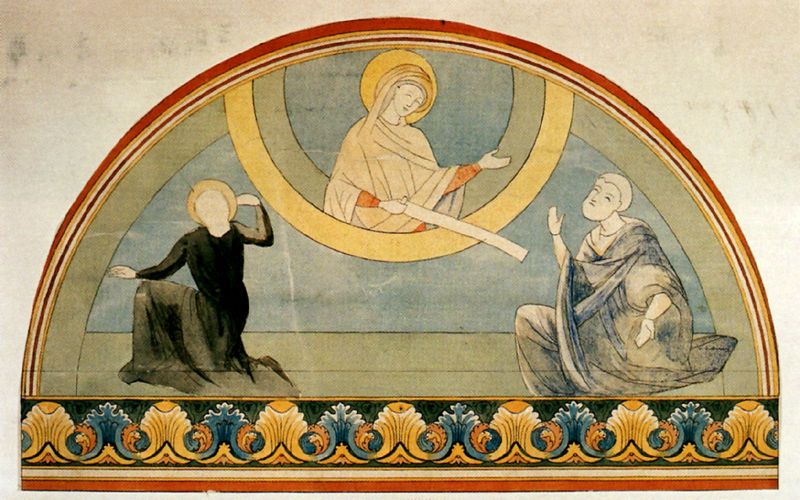
Titel: Der Romanische Kapitelsaal der Abtei Brauweiler
Standort: Brauweiler (EU - D - NRW)
Schlagwörter: blau, gott, hand, himmel, mann, weiß, gelb, grün, sitzen, bunt, geste, kleid, schwarz, skizze, zeichnung, rot, muster, ornament, alt, falten, gesicht, kirche, gewand, drei, rund, engel, farbig, wellen, bogen, farbe, figuren, dekoration, wandgemälde, himmeö, linear, knien, nonne, halbkreis, gestus, heiligenschein, nimbus, jesus, romanik, schriftrolle, heilige, fresko, muscheln, erleuchtung, heilig, maria, madonna, welt, christentum, bitten, akanthus, hören, schriftband, empfängnis